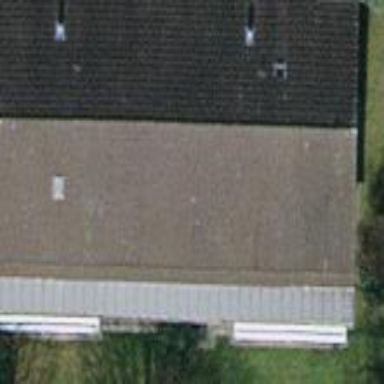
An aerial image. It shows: Gabled roof tile building made up of apartments.